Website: macys
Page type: newsletter-management
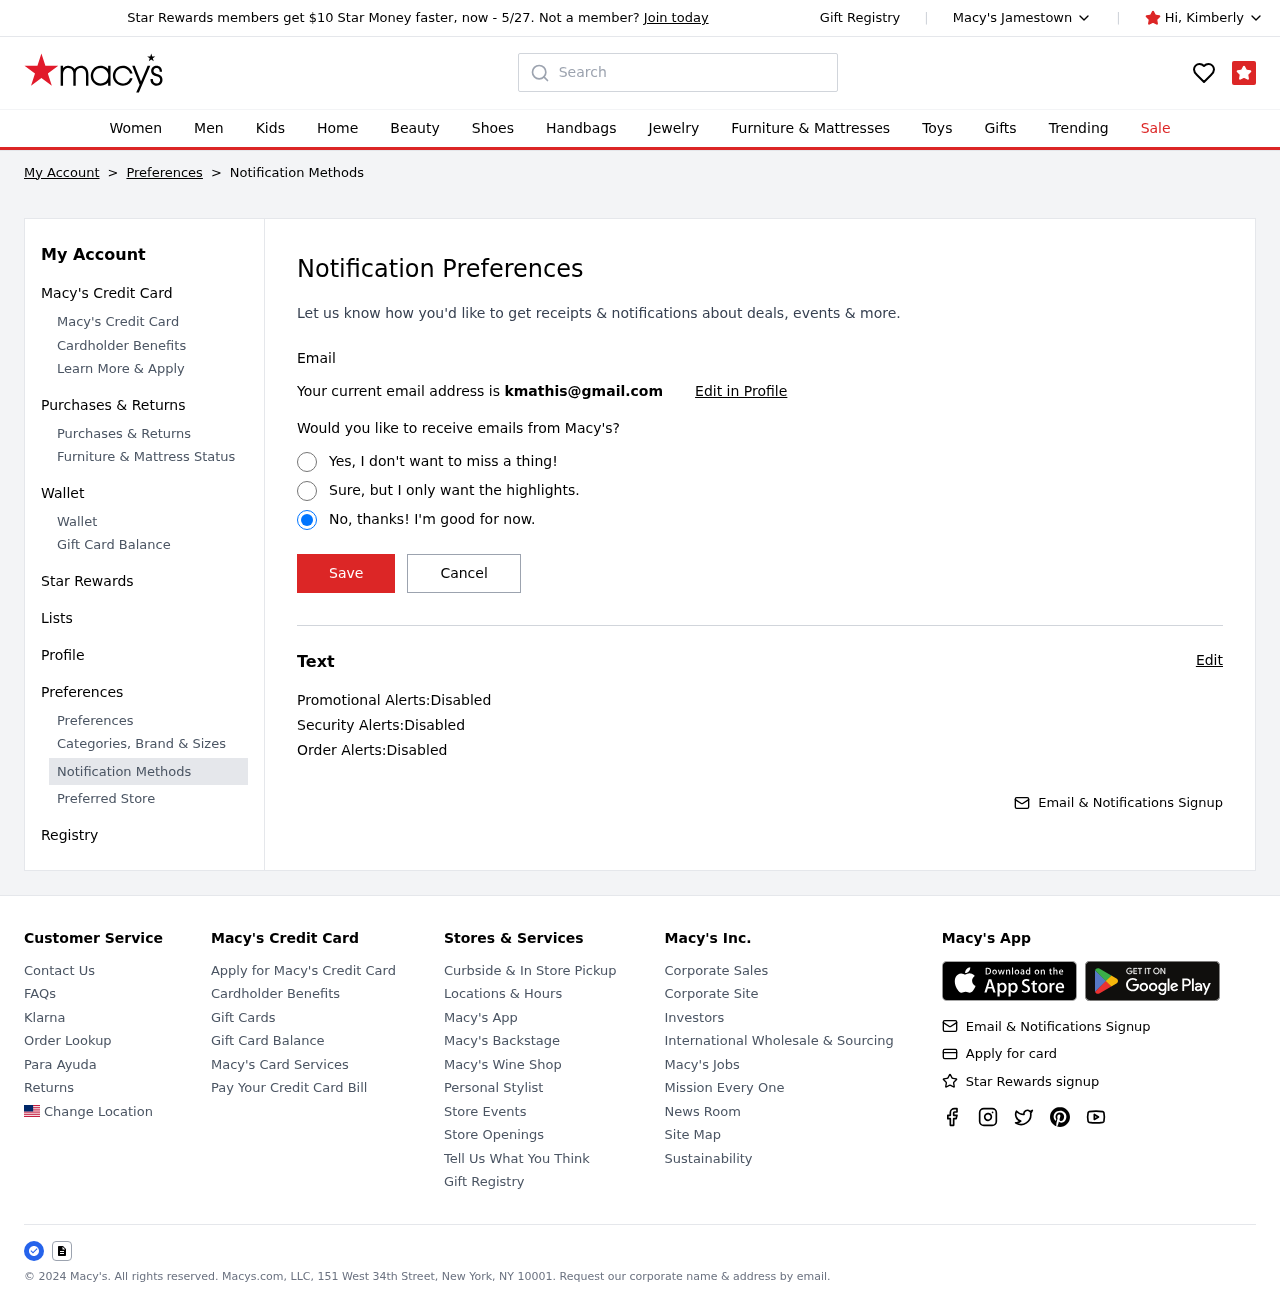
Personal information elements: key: PII_CITY
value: Jamestown
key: PII_EMAIL
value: kmathis@gmail.com
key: PII_FIRSTNAME
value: Kimberly
Search elements: key: HEADER_SEARCH
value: Search